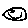
Label: smiley face